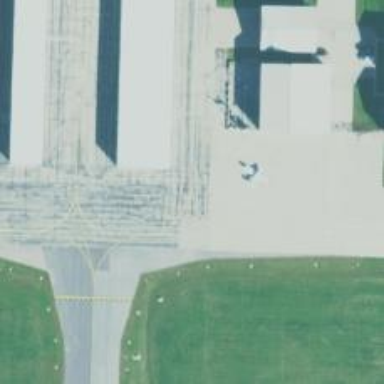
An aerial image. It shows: View of taxiway at the airport.